Question: I'm using + (with ) at one project.
Language info:
'''
nazar@desktop:~ java -version
java version "1.8.0_05"
Java(TM) SE Runtime Environment (build 1.8.0_05-b13)
Java HotSpot(TM) 64-Bit Server VM (build 25.5-b02, mixed mode)
nazar@desktop:~ scala -version
Scala code runner version 2.10.4 -- Copyright 2002-2013, LAMP/EPFL
'''
When I'm running any 'main()' I got a strange warning prompt:

I couldn't figure out this behaviour.
I checked 'sbt' options it has the same behaviour:
'''
nazar@desktop:~ sbt -version
Java HotSpot(TM) 64-Bit Server VM warning: ignoring option MaxPermSize=256M; support was removed in 8.0
'''
Thanks for so fast explanation new features for Java 1.8!
'MaxPermSise'
here is content of 'idea.vmoptions':
'''
-server
-Xms128m
-Xmx512m
-XX:MaxPermSize=250m
-XX:ReservedCodeCacheSize=64m
-ea
-Dsun.io.useCanonCaches=false
-Djava.net.preferIPv4Stack=true
-Djsse.enableSNIExtension=false
-XX:+UseCodeCacheFlushing
-XX:+UseConcMarkSweepGC
-XX:SoftRefLRUPolicyMSPerMB=50
-Dawt.useSystemAAFontSettings=lcd
'''
Eclipse has 'eclipse.ini':
'''
-startup
plugins/org.eclipse.equinox.launcher_1.3.0.v20130327-1440.jar
--launcher.library
plugins/org.eclipse.equinox.launcher.gtk.linux.x86_64_1.1.200.v20130807-1835
-product
org.eclipse.epp.package.jee.product
--launcher.defaultAction
openFile
-showsplash
org.eclipse.platform
--launcher.XXMaxPermSize
256m
--launcher.defaultAction
openFile
--launcher.appendVmargs
-vm
/usr/lib/jvm/java-8-oracle/bin/java
-/home/nazar/optional/java/jdk1.8.0/bin/java
-vmargs
-Dosgi.requiredJavaVersion=1.6
-XX:MaxPermSize=256m
-Xms40m
-Xmx1024m
-Dorg.eclipse.swt.browser.IEVersion=10001
'''
I deleted from both configuration files all lines which contain 'MaxPermSize'.
But this error warning keep arising (when 'main()' is running, and run 'sbt -version' at the terminal).
Any suggestions?
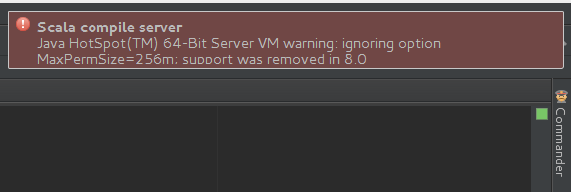
Answer: The PermGen management has changed in Java 8. IIRC, it's managed directly in the OS memory. Consequently, limitations and customizations used until then are not available anymore. Particularly, MaxPermSize does not have any meaning anymore. I suppose intellij does have this option by default when it runs a sbt application.
You'll find more information about changes in Java 8 here : <URL>